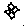
Label: flower